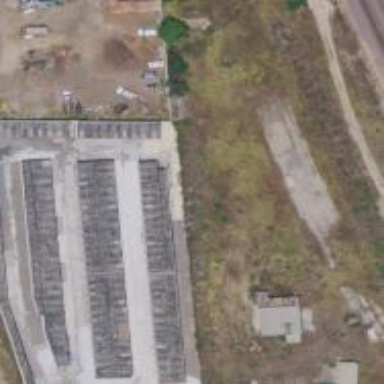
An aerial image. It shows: Storage rental shop.